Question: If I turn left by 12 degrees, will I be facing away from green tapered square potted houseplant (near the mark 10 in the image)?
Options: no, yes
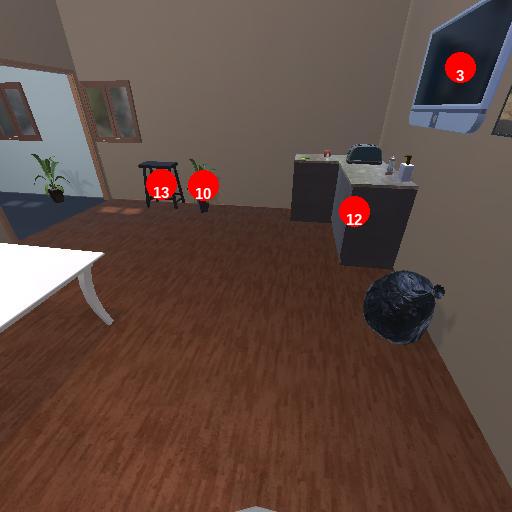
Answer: no